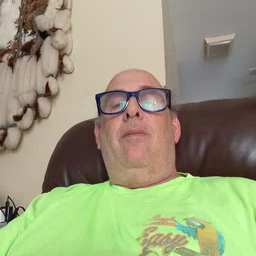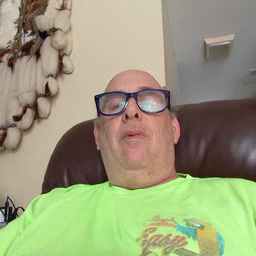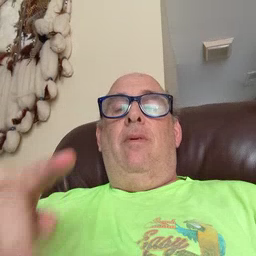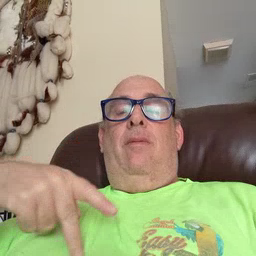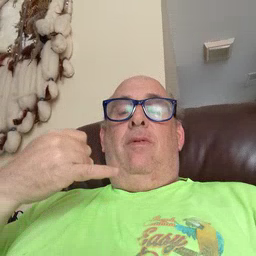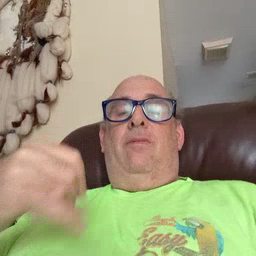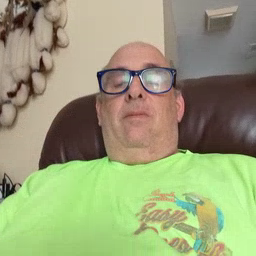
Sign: pajamas